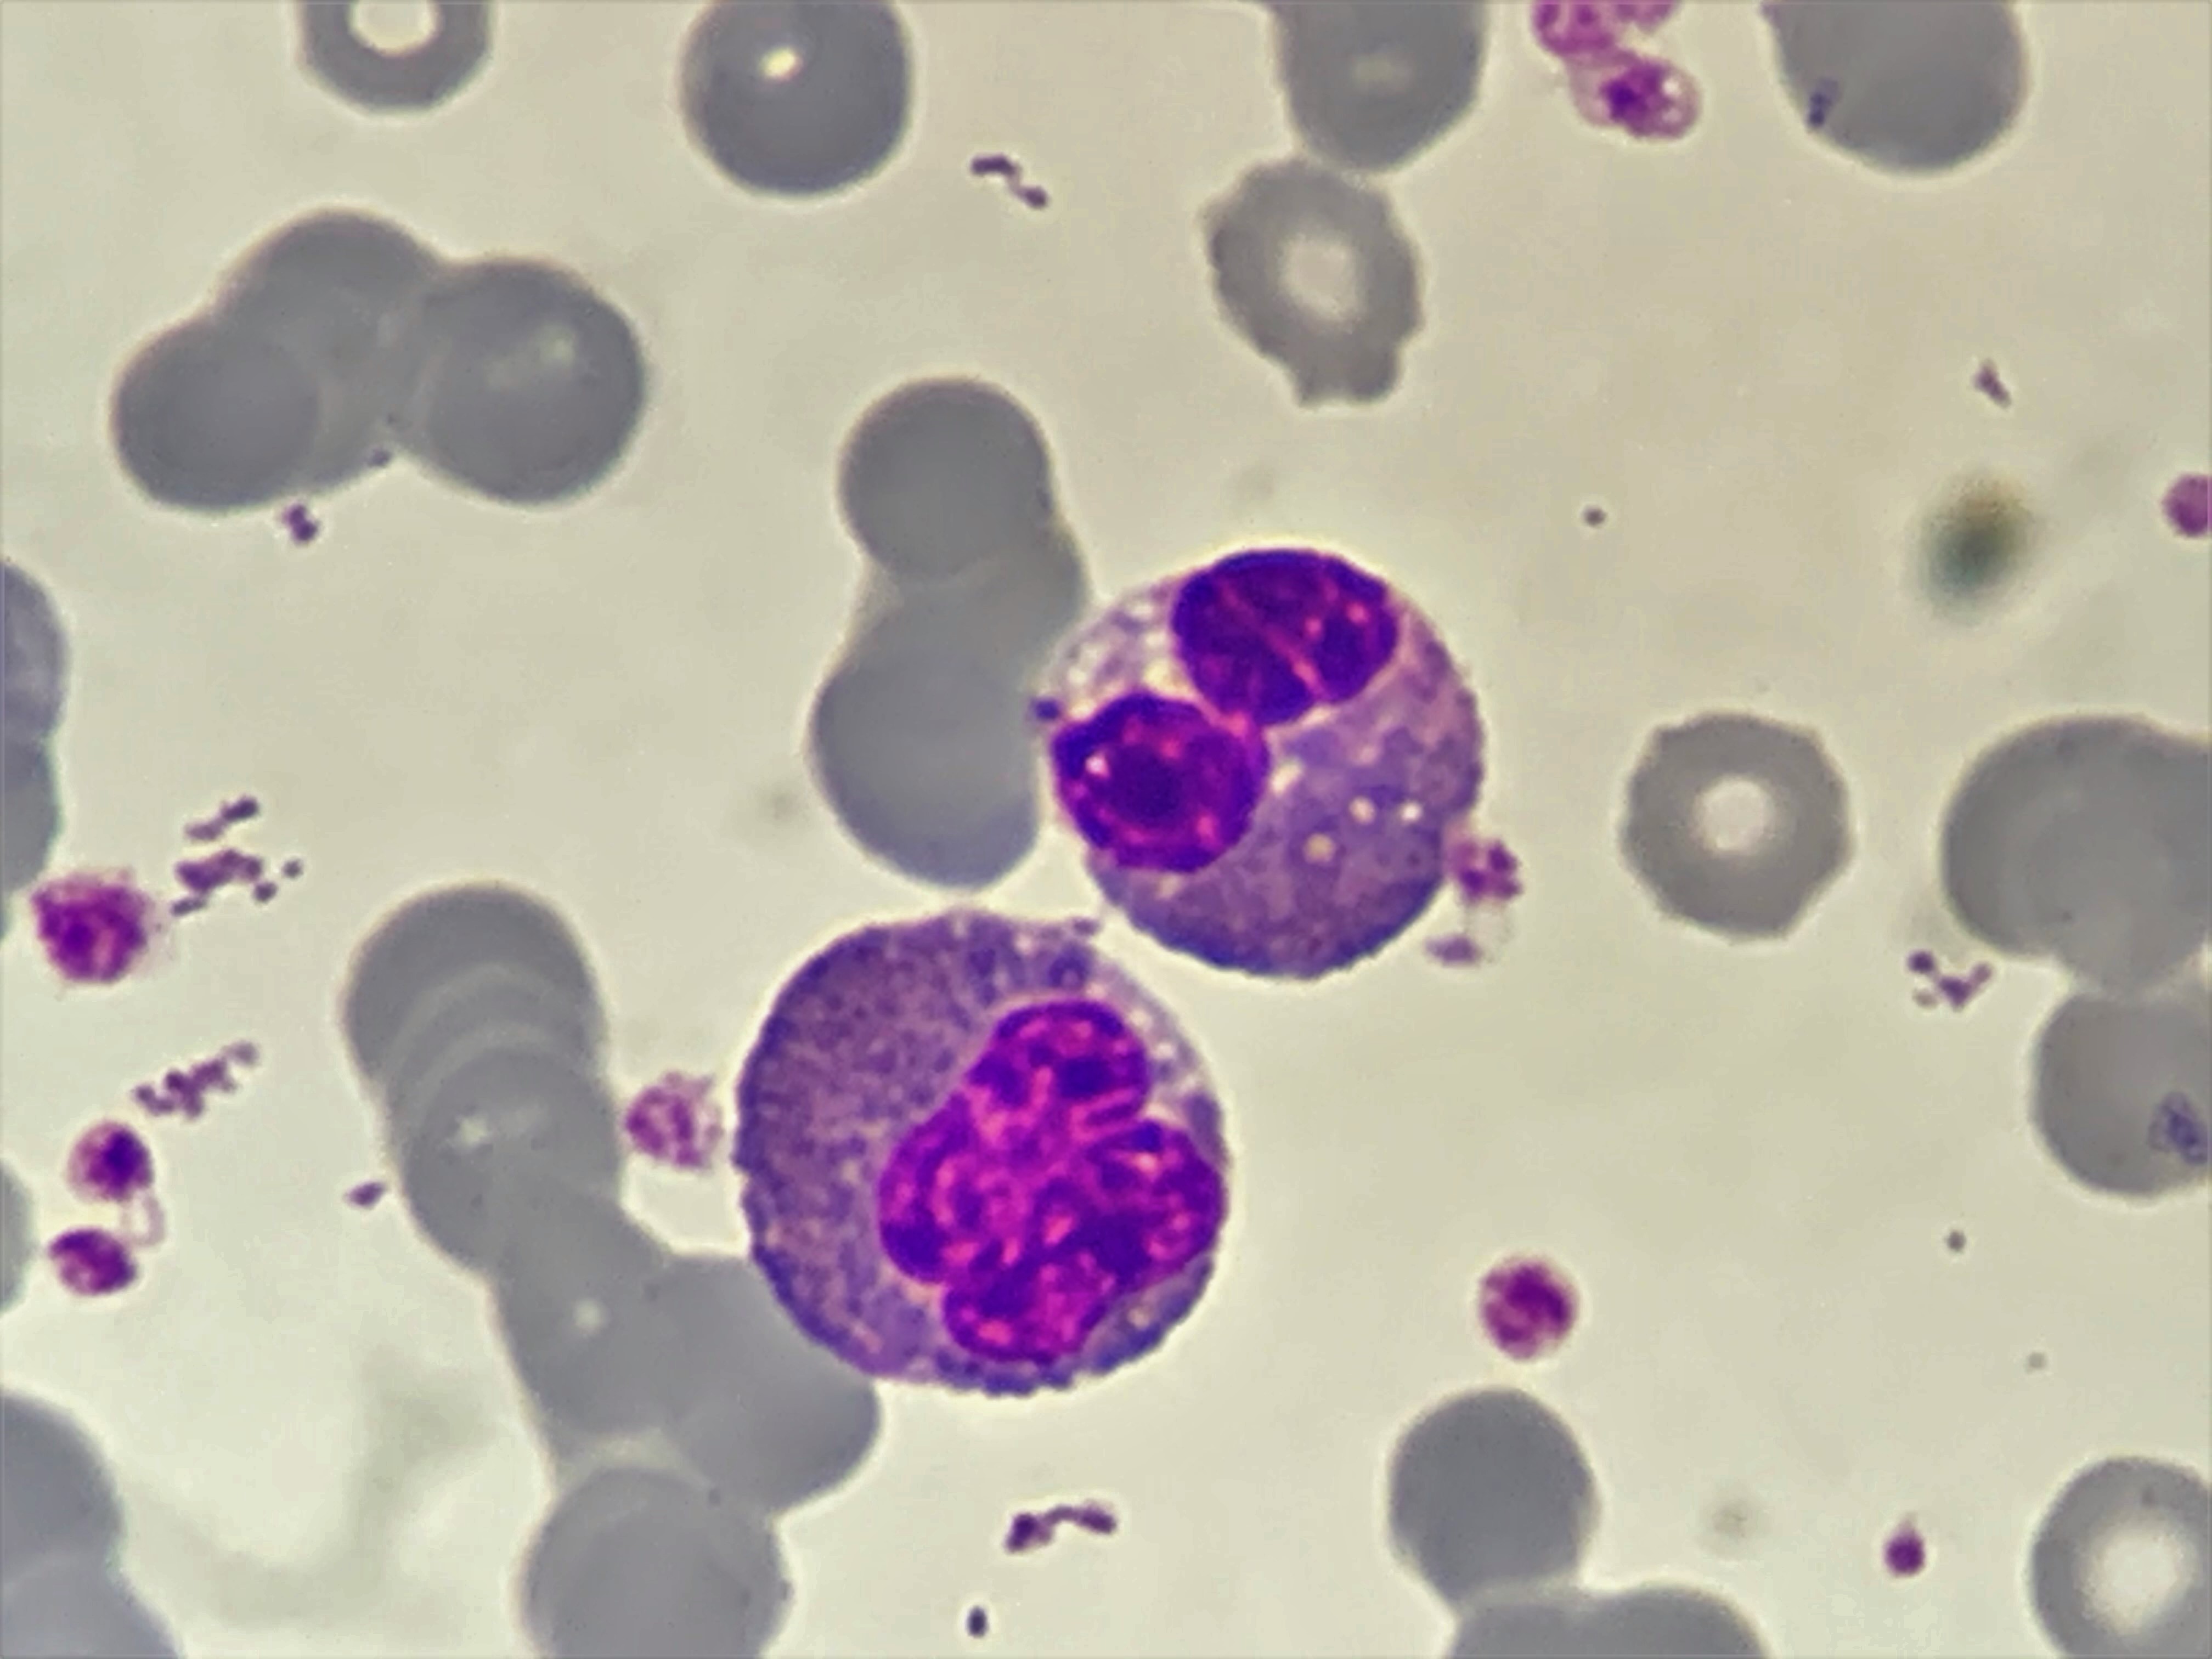
Cell type: EOSINOPHILS